Field crop: maize
Growth stage: 2
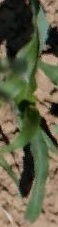
Species: maize